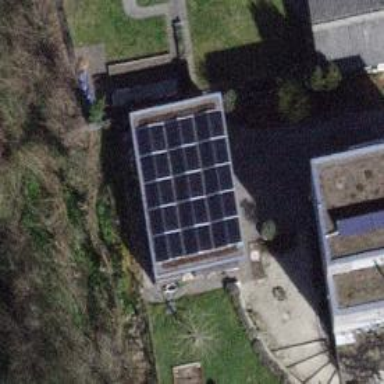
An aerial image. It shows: Solar power generator.